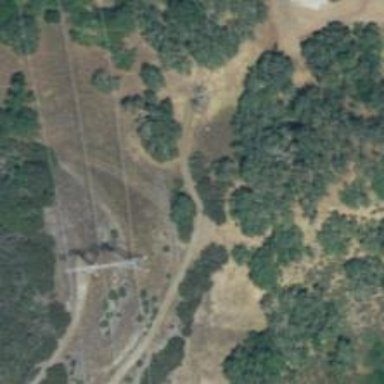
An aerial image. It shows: Power tower.